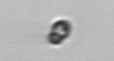
Label: Heterocapsa_rotundata